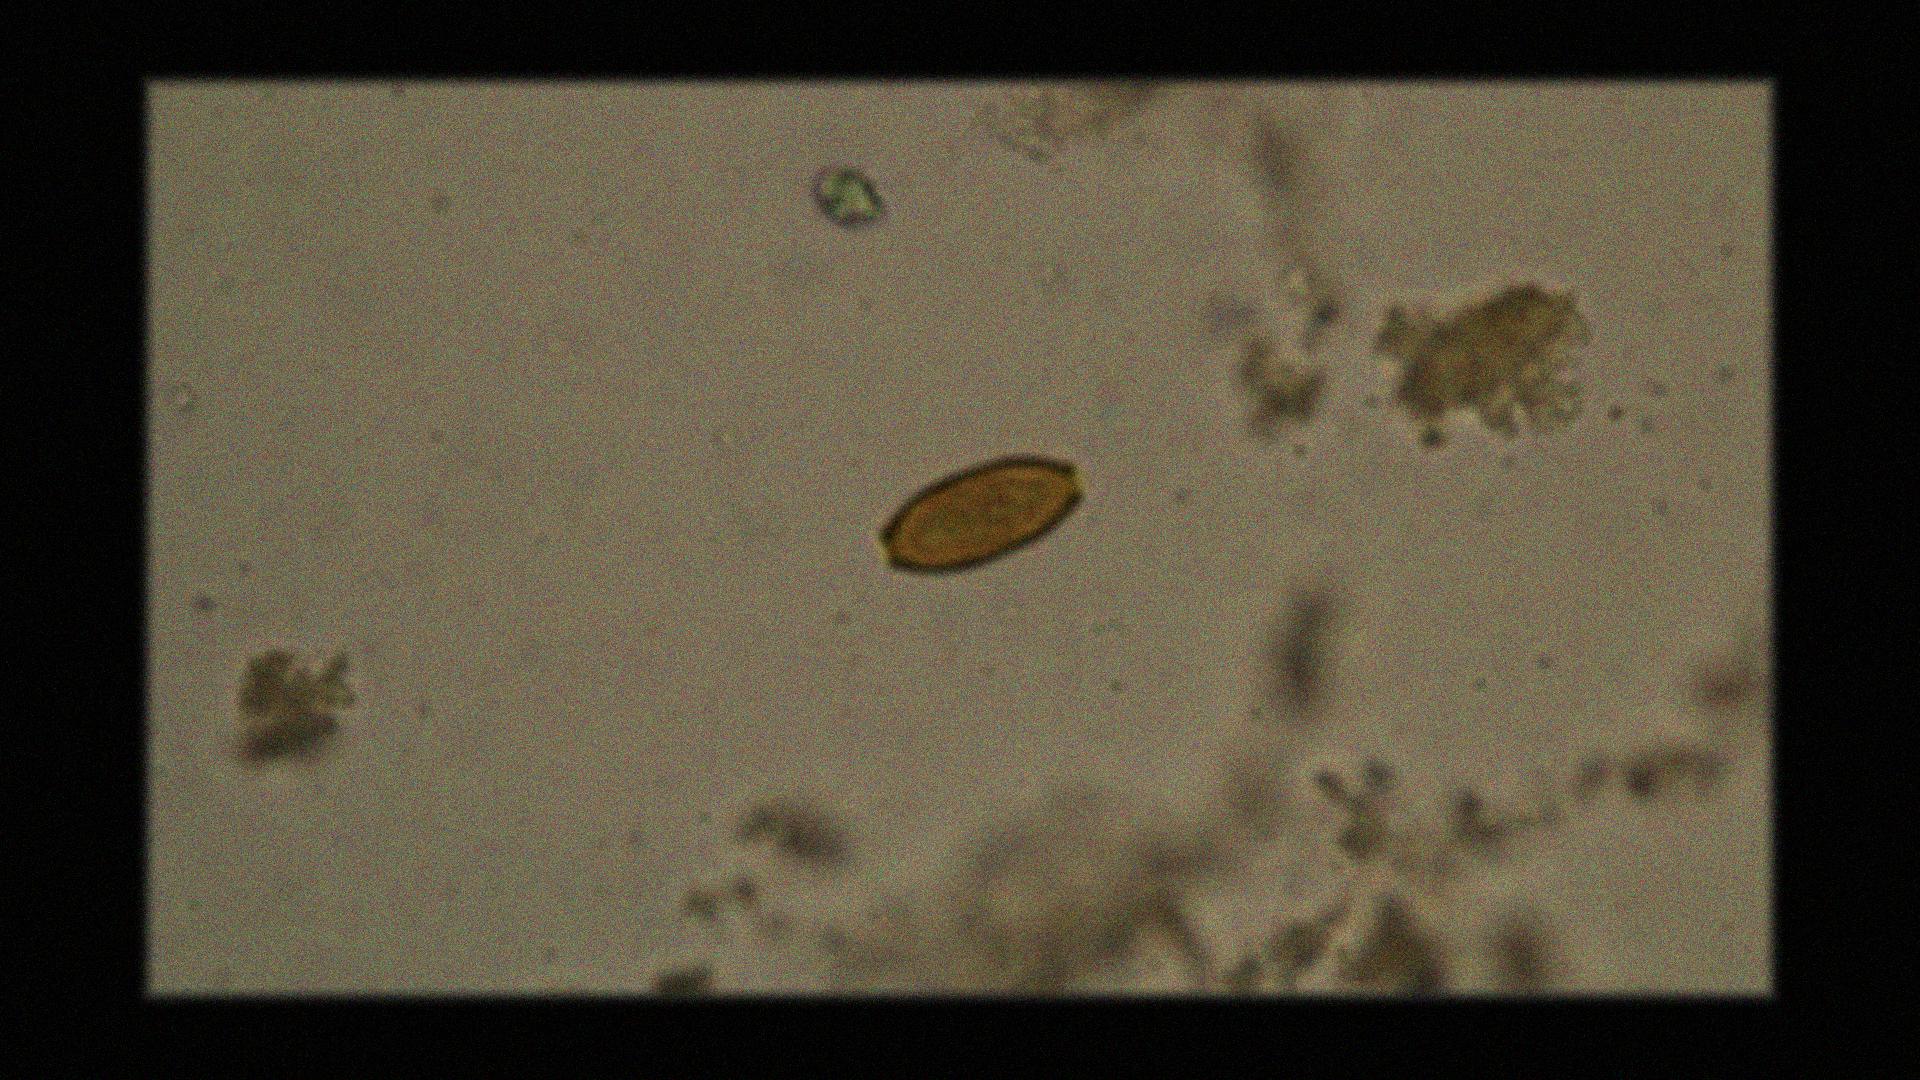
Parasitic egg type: Trichuris trichiura